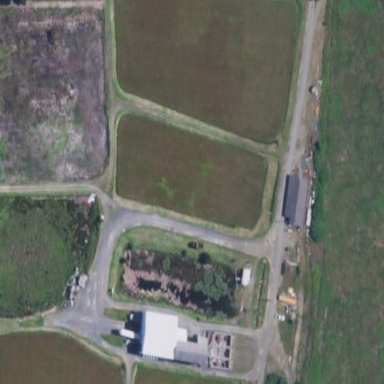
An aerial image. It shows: Farmland with cranberries as the main crop.